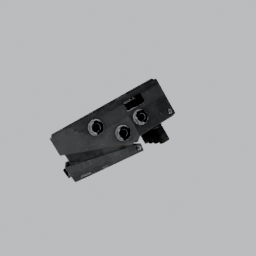
Label: electronics